Question: Question:
- - -
Here's a screenshot of the Access Runtime Application:

The User selects Search Criteria:
- - - -
Male / Female Lowest Rate table displays:
- - -
All Rates Table displays:
- - -
Carrier Information table (when user clicks on a carrier name) displays:
- - - - - -
Any helpful answers will get an up-vote!
Thanks for looking!
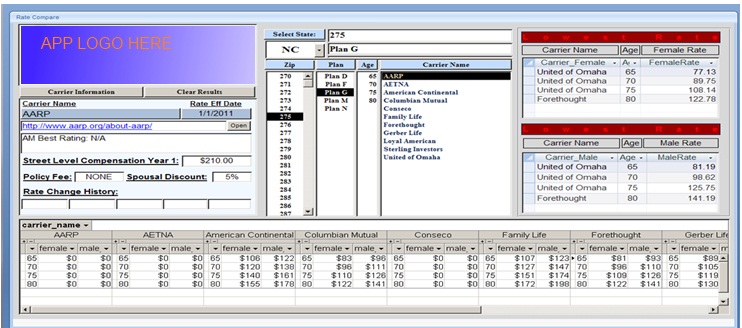
Answer: Looks like a bunch of positioned 'div's to me, using CSS it should be doable. Also using 'UpdatePanel's, likely.
### Sample HTML & CSS
Note, this is a quick sample to get you started but is probably NOT perfect!
'''
<?DOCTYPE html>
<html xml:lang="en-us" lang="en-us">
<head>
<title>Test</title>
<style type="text/css">
html, body
{
margin: 0;
width: 100%;
height: 100%;
}
div
{
border: 1px solid Green;
}
div#Page
{
display: table;
width: 100%;
height: 80%;
}
div#Top
{
display: table-row;
}
div#Top div#Left,
div#Top div#Middle,
div#Top div#Right
{
display: table-cell;
width: 33%;
}
div#Top div#Left div#Logo
{
height: 100px;
}
div#Bottom
{
height: 20%;
}
</style>
</head>
<body>
<div id="Page">
<div id="Top">
<div id="Left">
<div id="Logo">
Logo Here
</div>
Carrier...
</div>
<div id="Middle">
Search
</div>
<div id="Right">
The red stuff...
</div>
</div>
</div>
<div id="Bottom">
Grid...
</div>
</body>
</html>
'''
### Result